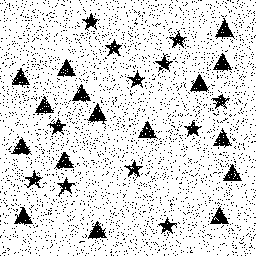
Squares: 0
Triangles: 16
Stars: 12
Total shapes: 28